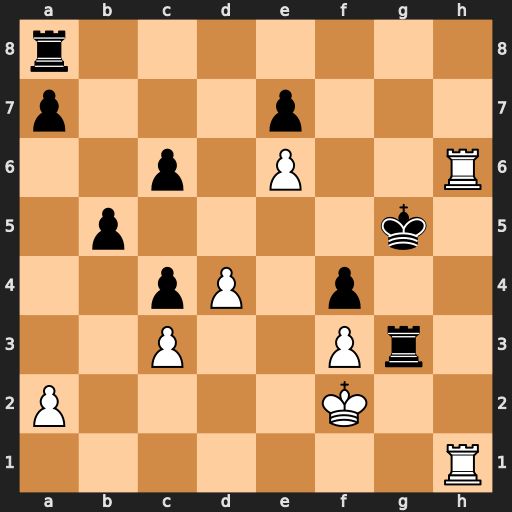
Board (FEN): r7/p3p3/2p1P2R/1p4k1/2pP1p2/2P2Pr1/P4K2/7R
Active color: w
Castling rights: -
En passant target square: -
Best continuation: R1h5#